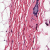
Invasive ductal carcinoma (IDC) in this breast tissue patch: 0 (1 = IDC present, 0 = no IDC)